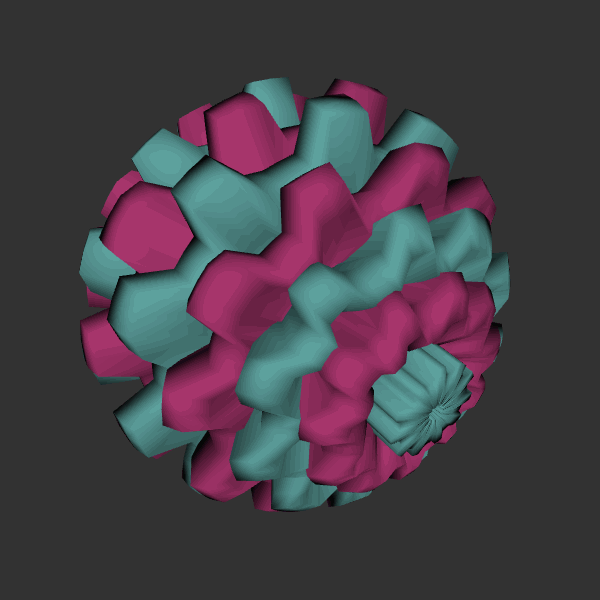
Background: dark